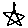
Label: star